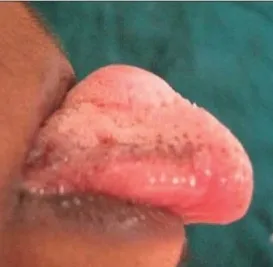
Lateral view).
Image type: medical_photograph (other_medical_photograph)